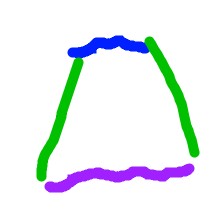
Shape: trapezoid